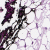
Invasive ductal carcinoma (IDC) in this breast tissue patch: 0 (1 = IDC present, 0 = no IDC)